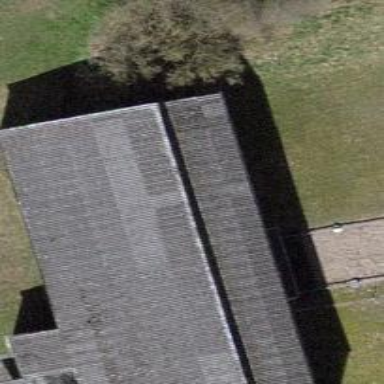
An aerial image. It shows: Shooting sport building.